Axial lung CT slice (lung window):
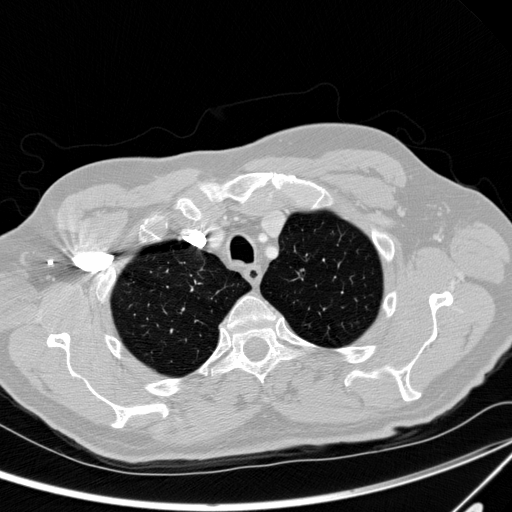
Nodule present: no